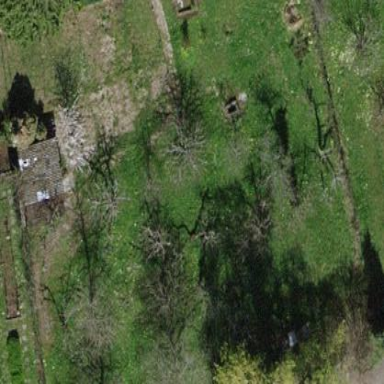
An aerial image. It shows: Garden that is leisure land.